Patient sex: M
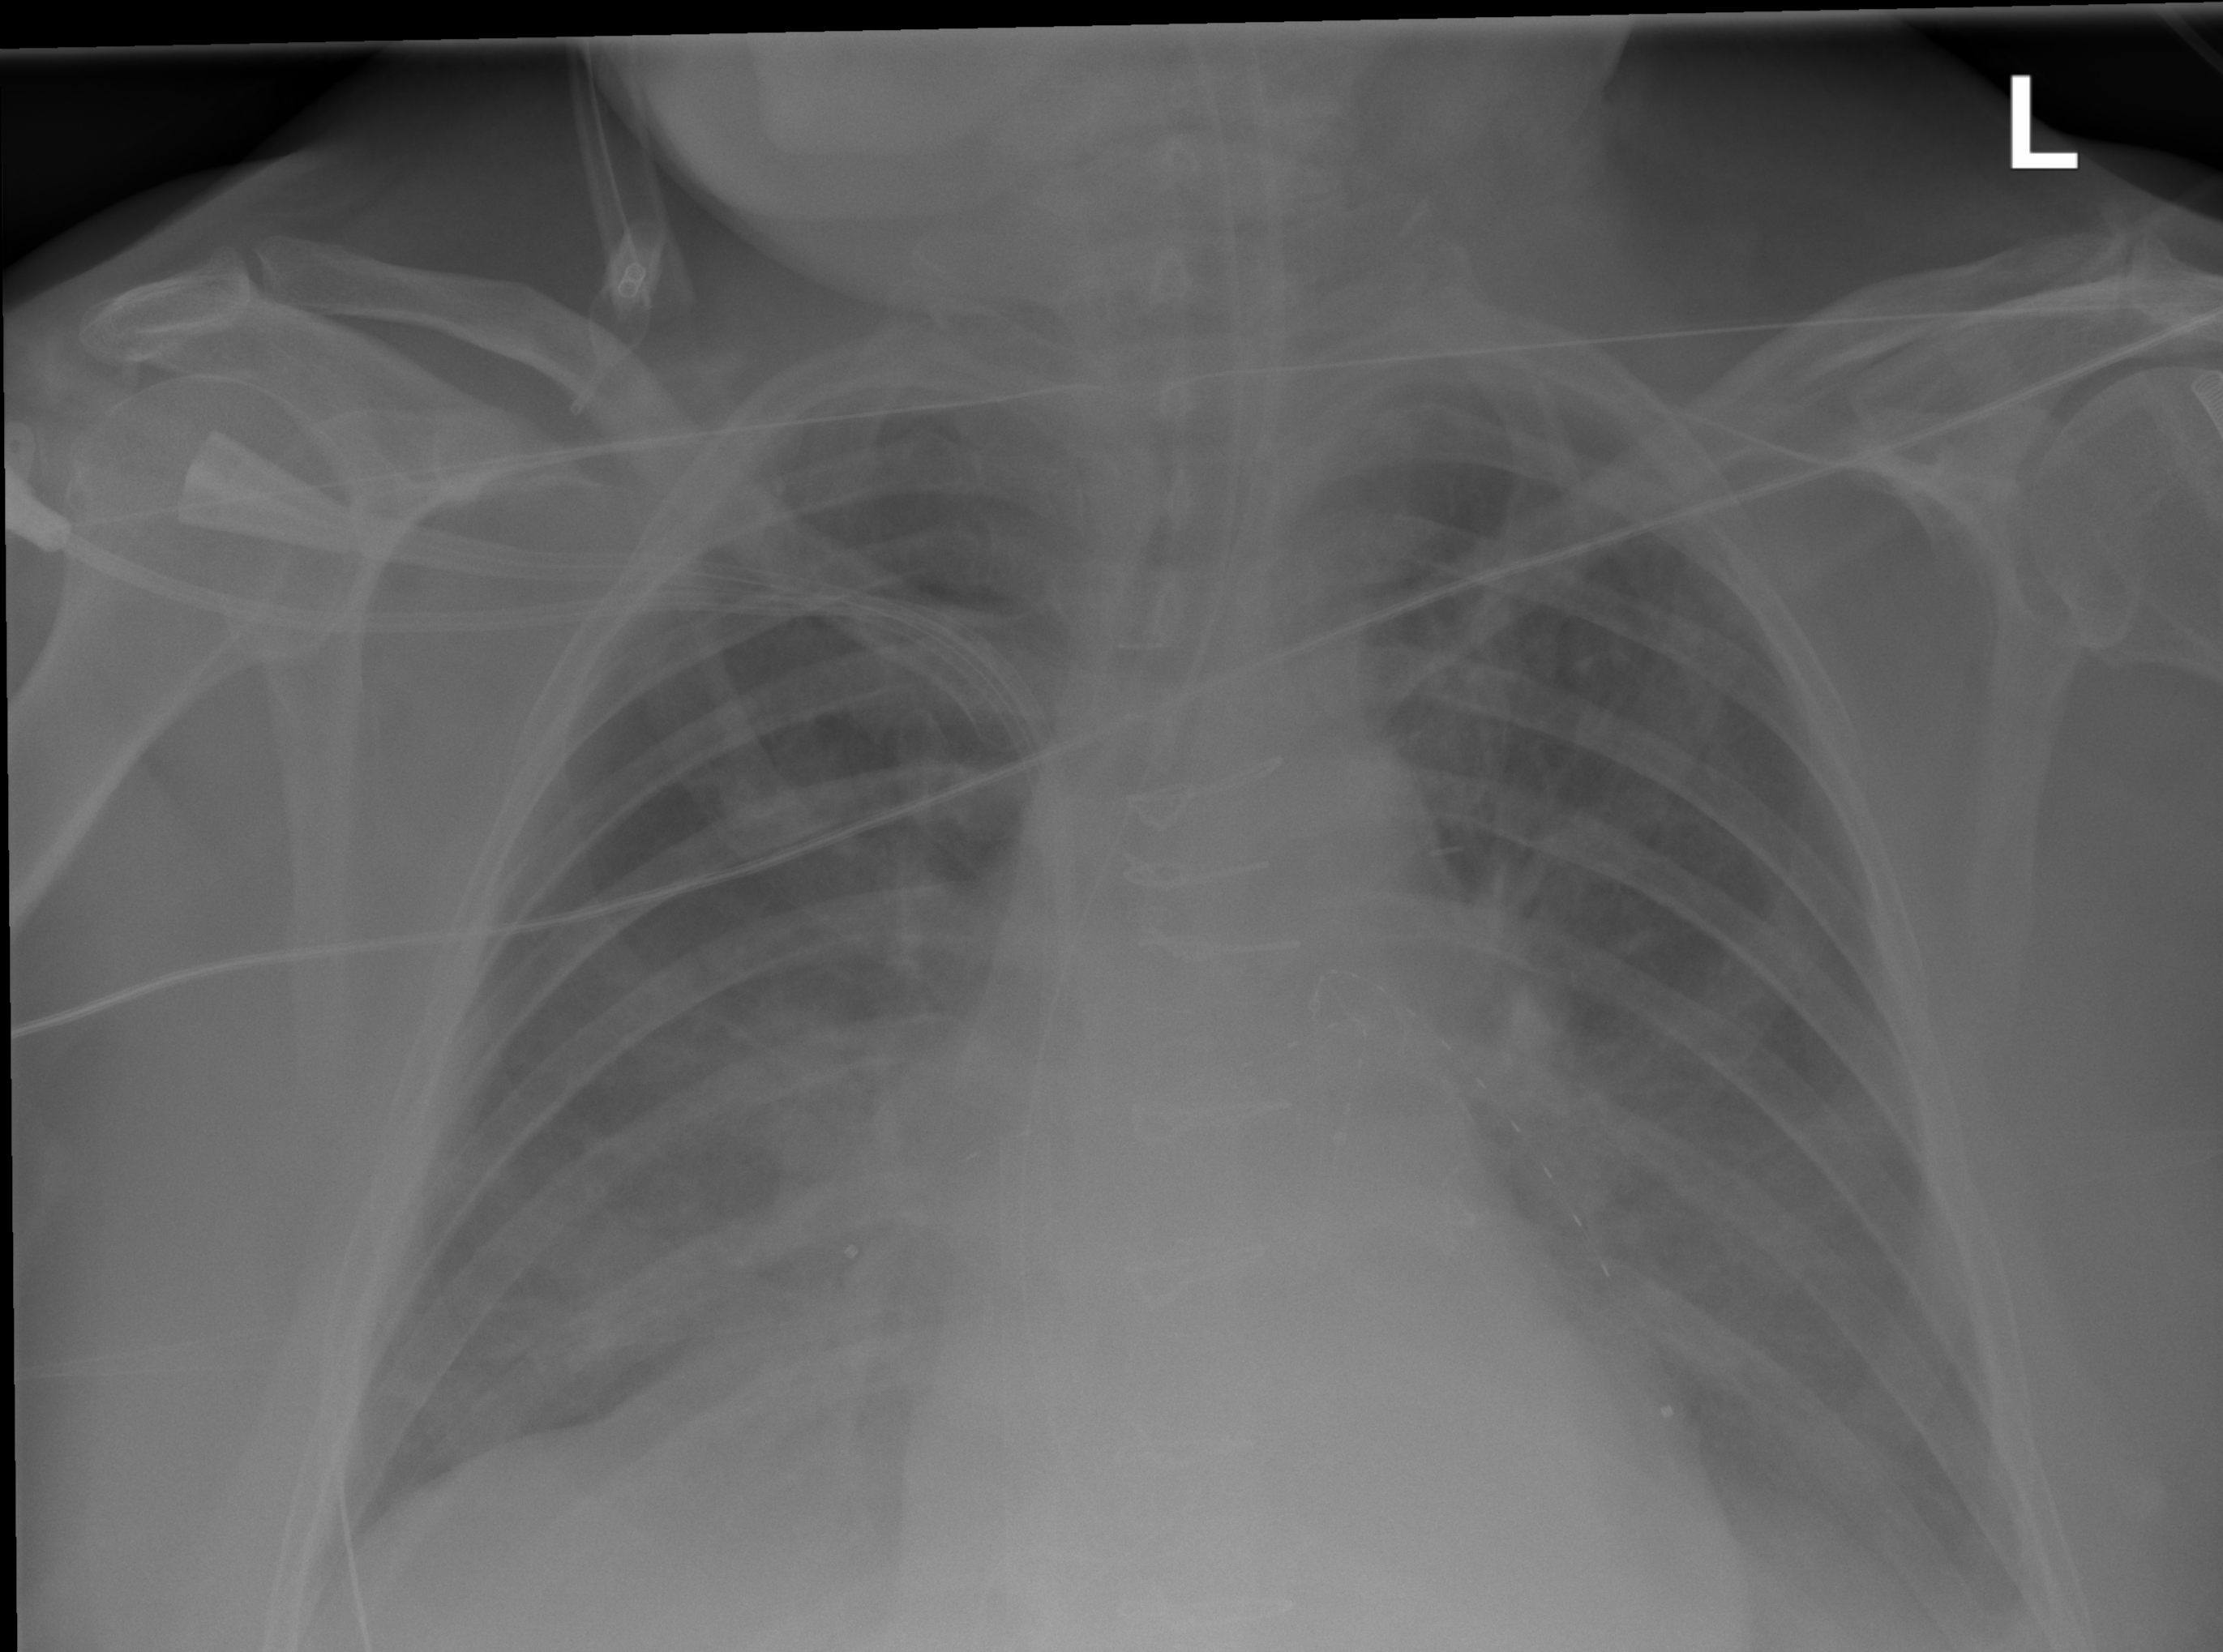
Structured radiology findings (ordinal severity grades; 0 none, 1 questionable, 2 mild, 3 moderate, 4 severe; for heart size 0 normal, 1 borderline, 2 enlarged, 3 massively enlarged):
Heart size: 0
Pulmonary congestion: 0
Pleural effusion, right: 0
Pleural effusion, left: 2
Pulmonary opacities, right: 2
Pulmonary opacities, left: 2
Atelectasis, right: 1
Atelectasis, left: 2